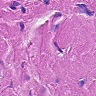
Metastatic tissue present: no